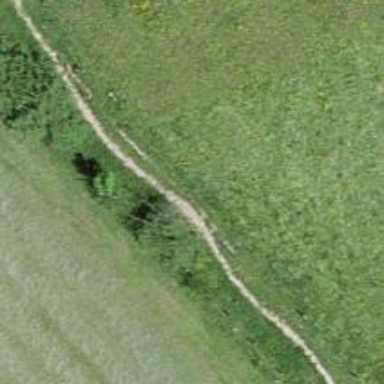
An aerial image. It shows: Grassy path.